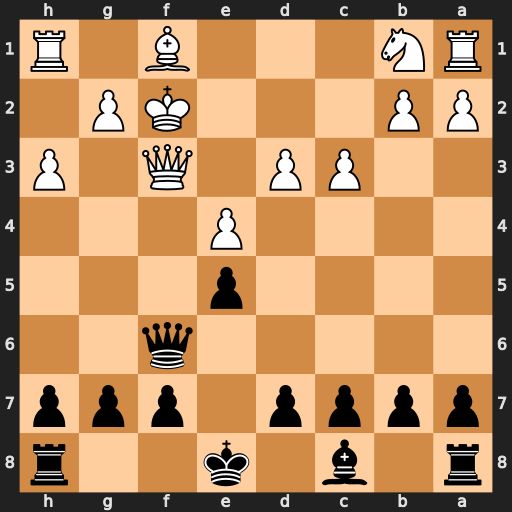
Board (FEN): r1b1k2r/pppp1ppp/5q2/4p3/4P3/2PP1Q1P/PP3KP1/RN3B1R
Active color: b
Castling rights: kq
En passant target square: -
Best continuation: Qb6+ Qe3 Qxb2+ Qd2 Qxa1